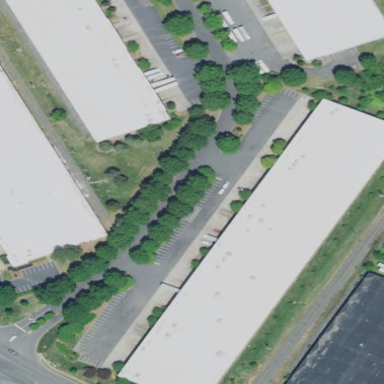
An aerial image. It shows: Warehouse.